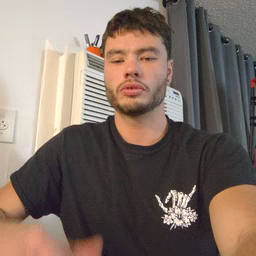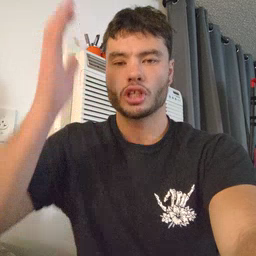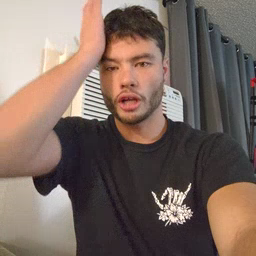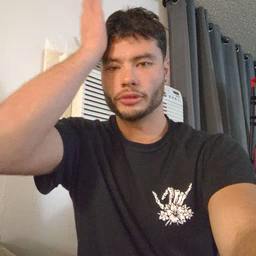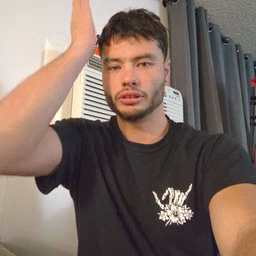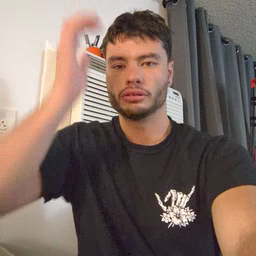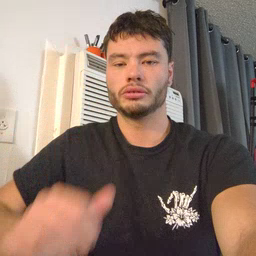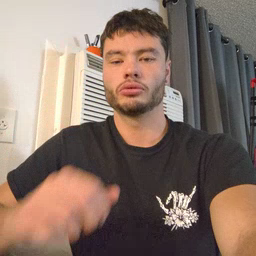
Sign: garbage